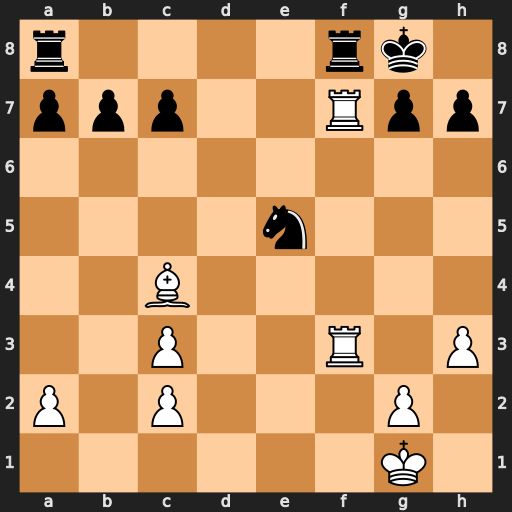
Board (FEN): r4rk1/ppp2Rpp/8/4n3/2B5/2P2R1P/P1P3P1/6K1
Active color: w
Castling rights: -
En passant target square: -
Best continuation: Rxf8#